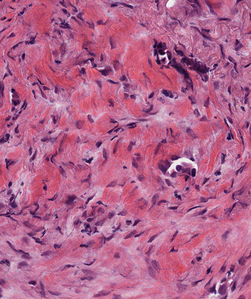
Tumor epithelial tissue: no
Tumor-associated stroma tissue: yes
Normal tissue: no